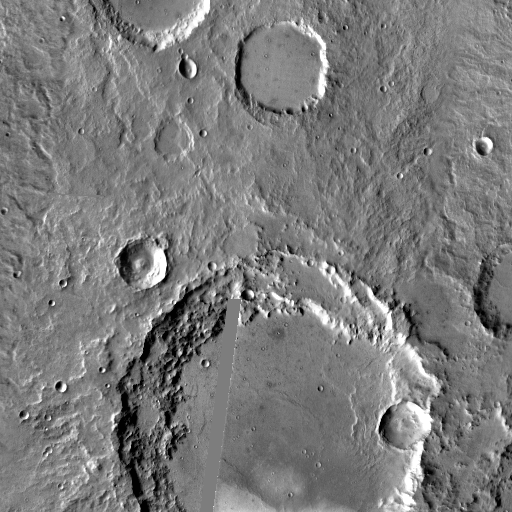
Crater classes present: Background, Other, Layered, Buried, Secondary